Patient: sex M, age 48
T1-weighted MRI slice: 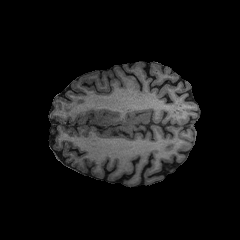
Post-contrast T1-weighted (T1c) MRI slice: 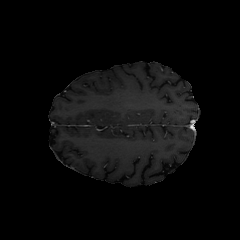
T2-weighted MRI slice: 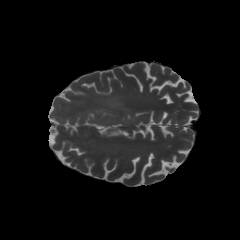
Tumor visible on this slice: yes
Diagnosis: Astrocytoma, IDH-mutant
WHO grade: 3